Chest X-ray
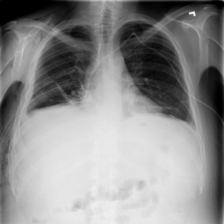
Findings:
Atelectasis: negative
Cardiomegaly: negative
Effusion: positive
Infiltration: negative
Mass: negative
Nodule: negative
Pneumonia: negative
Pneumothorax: negative
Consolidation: negative
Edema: negative
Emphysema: positive
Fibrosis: negative
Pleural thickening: negative
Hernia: negative